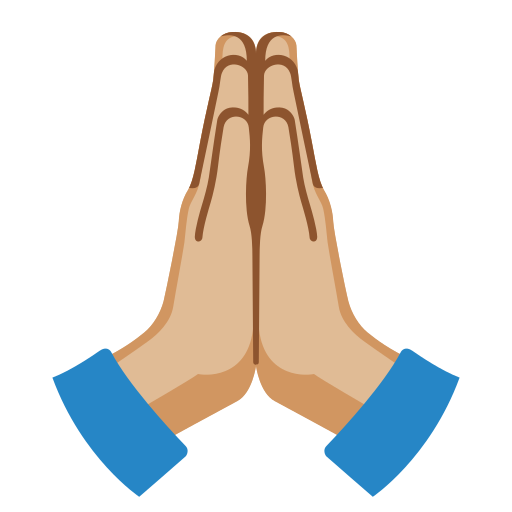
Emoji: 🙏🏼